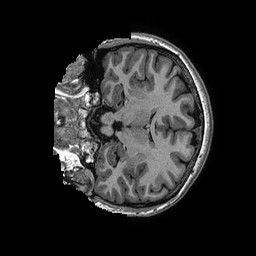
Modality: T1w
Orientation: coronal
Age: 21
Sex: female
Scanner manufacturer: ge
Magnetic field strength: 3 T
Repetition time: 0.006952 s
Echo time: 0.00292 s